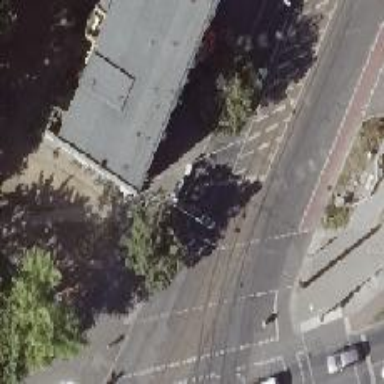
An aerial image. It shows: Road with traffic signals.